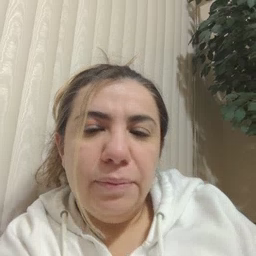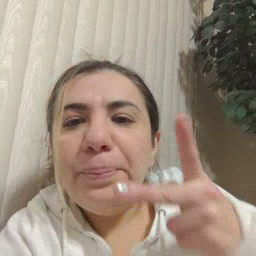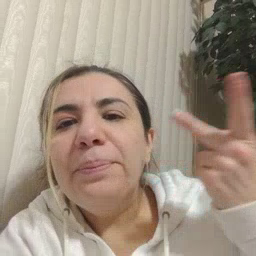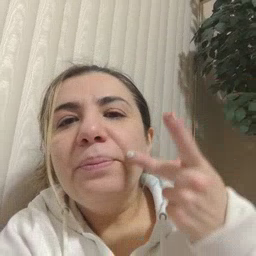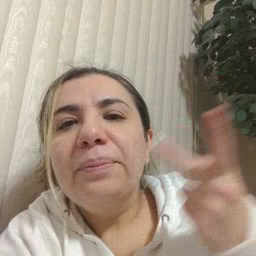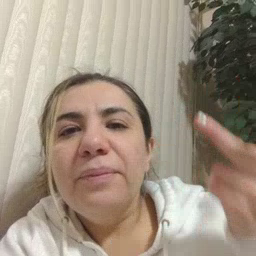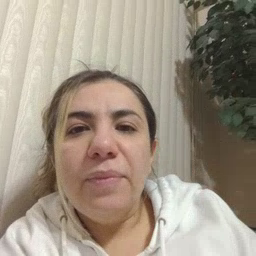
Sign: kitty